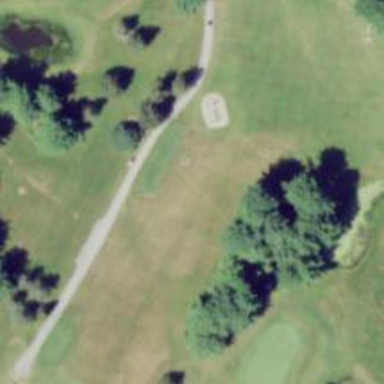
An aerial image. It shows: Golf tee.